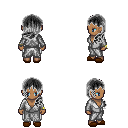
a pixel art fantasy rpg character, female body template, human, dark skin, white robe, white pants, gray left-swept hairstyle, bracelets, brown slippers, four views (front, back, left, right), 2x2 character sprite sheet, small pixel art, hard edges, no anti-aliasing